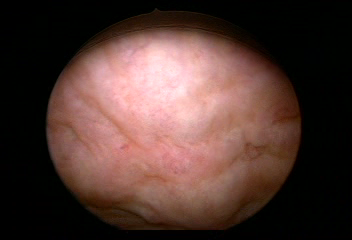
Modality: WLC
Class: Normal mucosa
Bladder cancer association: No